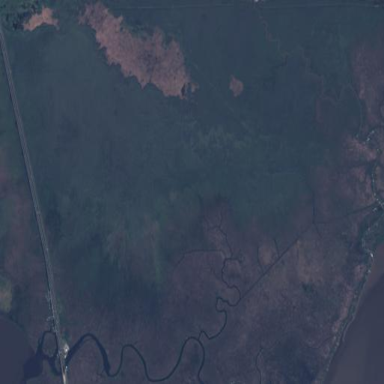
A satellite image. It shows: Swampy wetland area.